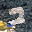
Label: 2